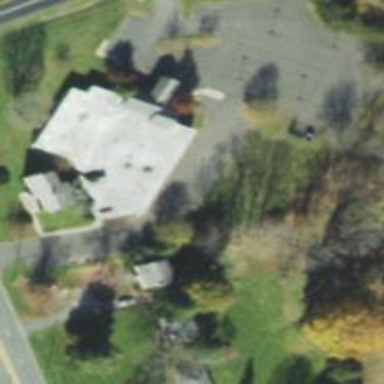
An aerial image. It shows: Clinic building.